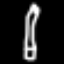
Label: pencil